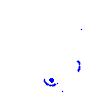
Particle: electron